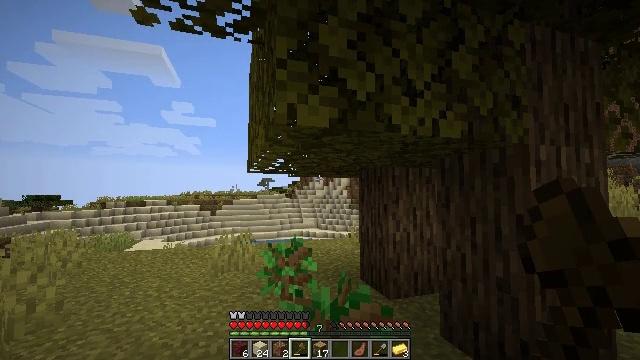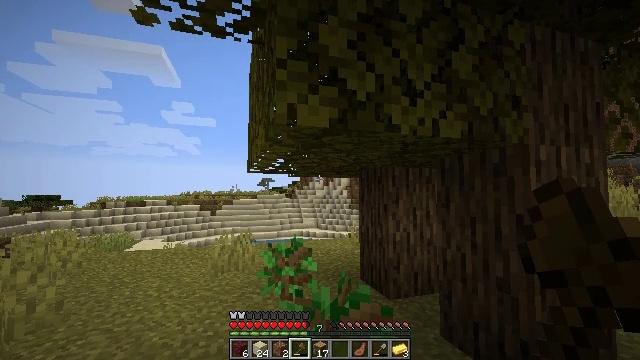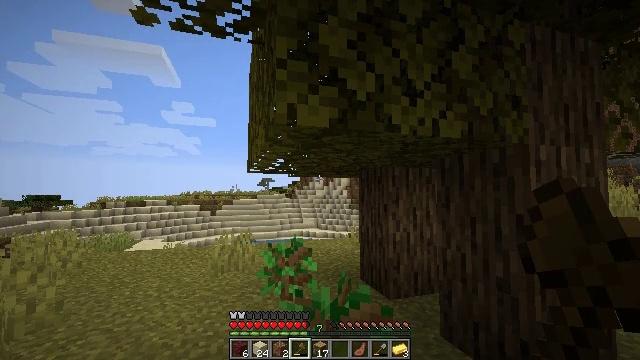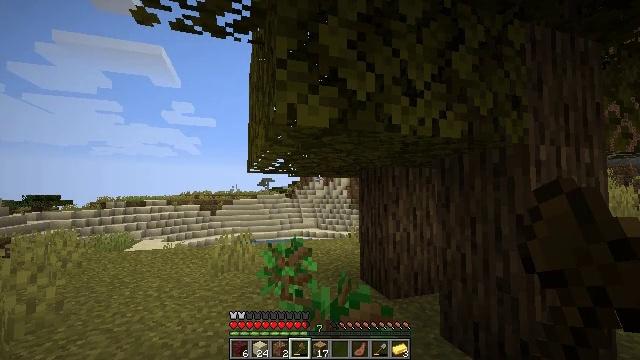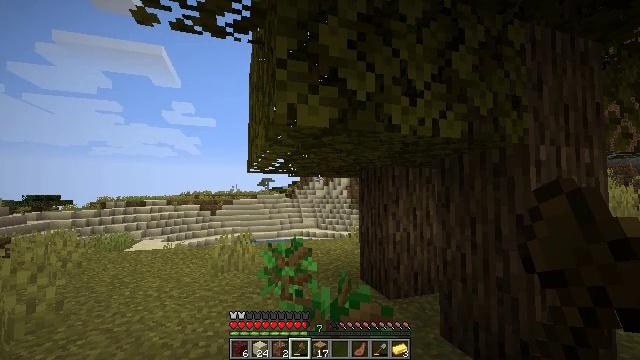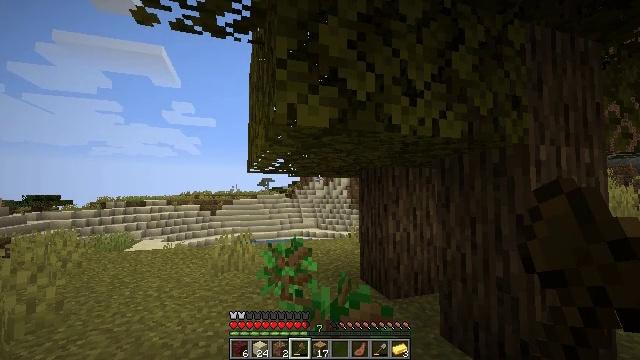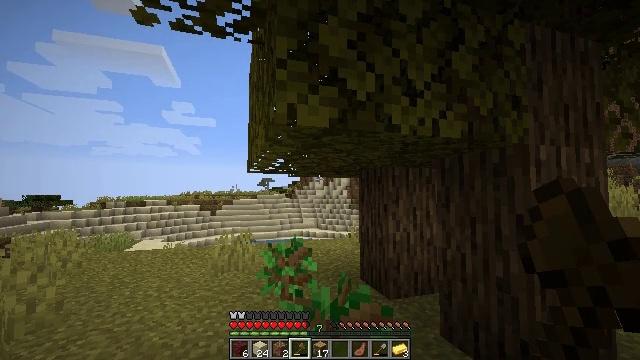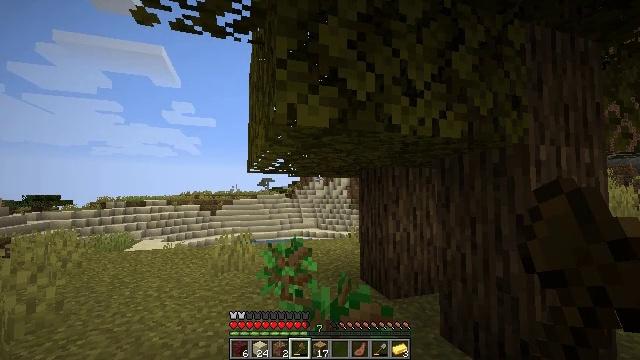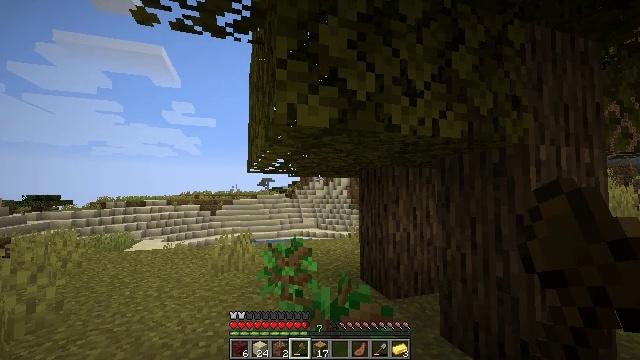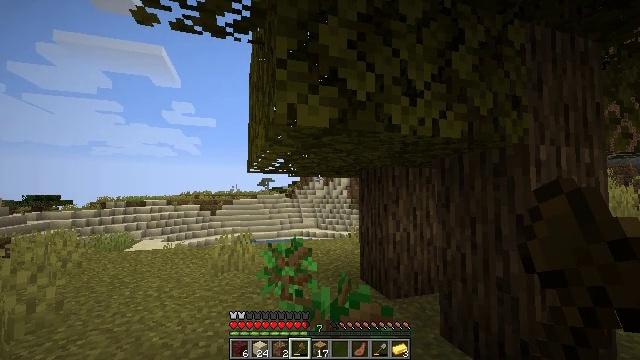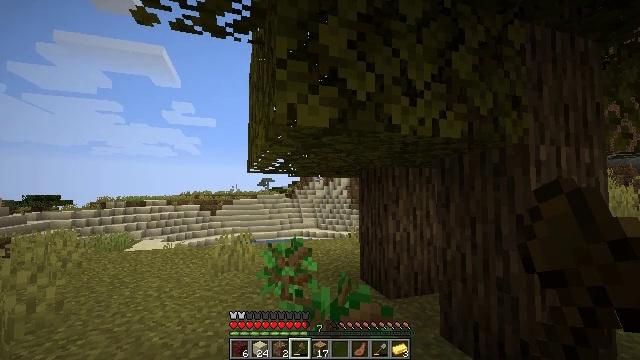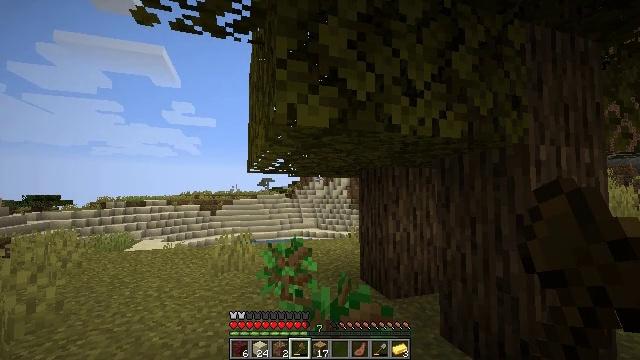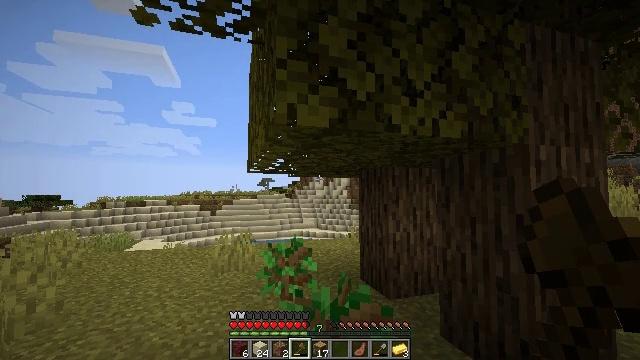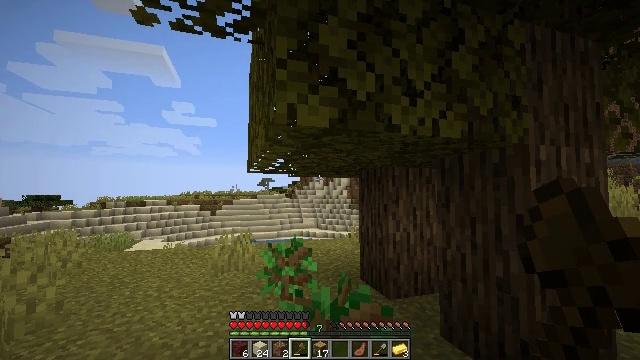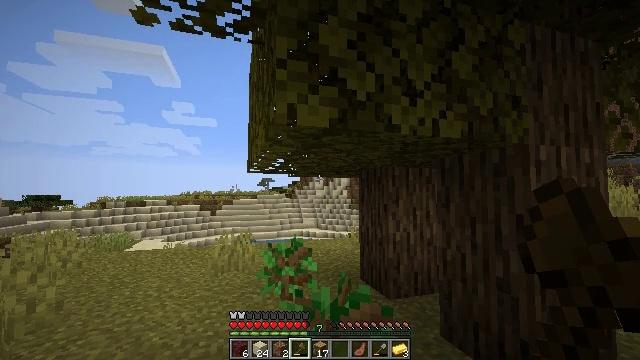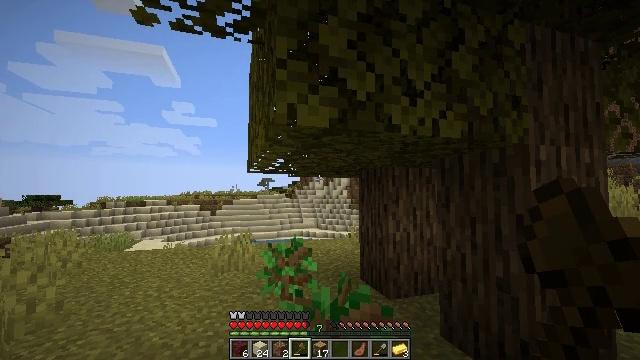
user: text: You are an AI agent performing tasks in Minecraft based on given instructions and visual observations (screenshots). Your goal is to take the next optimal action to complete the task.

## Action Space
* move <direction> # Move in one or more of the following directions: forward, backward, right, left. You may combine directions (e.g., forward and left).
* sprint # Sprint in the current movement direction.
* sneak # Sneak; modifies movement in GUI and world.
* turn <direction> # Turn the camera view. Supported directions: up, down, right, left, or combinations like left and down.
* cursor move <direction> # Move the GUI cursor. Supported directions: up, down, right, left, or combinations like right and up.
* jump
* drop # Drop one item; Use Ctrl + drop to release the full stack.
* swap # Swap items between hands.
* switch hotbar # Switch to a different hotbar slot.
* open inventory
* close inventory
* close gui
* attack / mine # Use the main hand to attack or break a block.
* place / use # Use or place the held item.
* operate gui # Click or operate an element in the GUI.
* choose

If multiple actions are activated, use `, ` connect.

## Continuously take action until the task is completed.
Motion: motion action
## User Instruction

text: Break the tree to get oak logs.
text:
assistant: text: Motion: no_op
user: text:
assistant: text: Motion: no_op
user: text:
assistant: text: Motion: no_op
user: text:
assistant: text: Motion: no_op
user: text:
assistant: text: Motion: no_op
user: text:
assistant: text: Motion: no_op
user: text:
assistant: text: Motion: no_op
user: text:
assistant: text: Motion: no_op
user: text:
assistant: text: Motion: no_op
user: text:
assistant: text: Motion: no_op
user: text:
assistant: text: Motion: no_op
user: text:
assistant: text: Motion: no_op
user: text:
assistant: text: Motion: no_op
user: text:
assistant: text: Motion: no_op
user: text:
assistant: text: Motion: no_op
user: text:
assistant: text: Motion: no_op
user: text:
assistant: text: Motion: no_op
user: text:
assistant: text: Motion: no_op
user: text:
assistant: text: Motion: no_op
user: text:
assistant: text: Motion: no_op
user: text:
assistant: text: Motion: no_op
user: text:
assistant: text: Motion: no_op
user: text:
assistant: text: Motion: no_op
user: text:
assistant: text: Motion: no_op
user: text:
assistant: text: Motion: no_op
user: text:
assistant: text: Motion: no_op
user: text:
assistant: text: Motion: no_op
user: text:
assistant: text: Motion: no_op
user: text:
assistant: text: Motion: no_op
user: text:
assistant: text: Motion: no_op